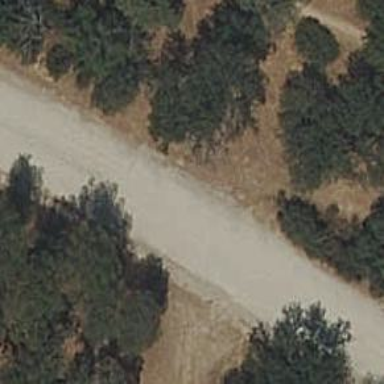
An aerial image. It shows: Unclassified road with dirt surface.